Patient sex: M
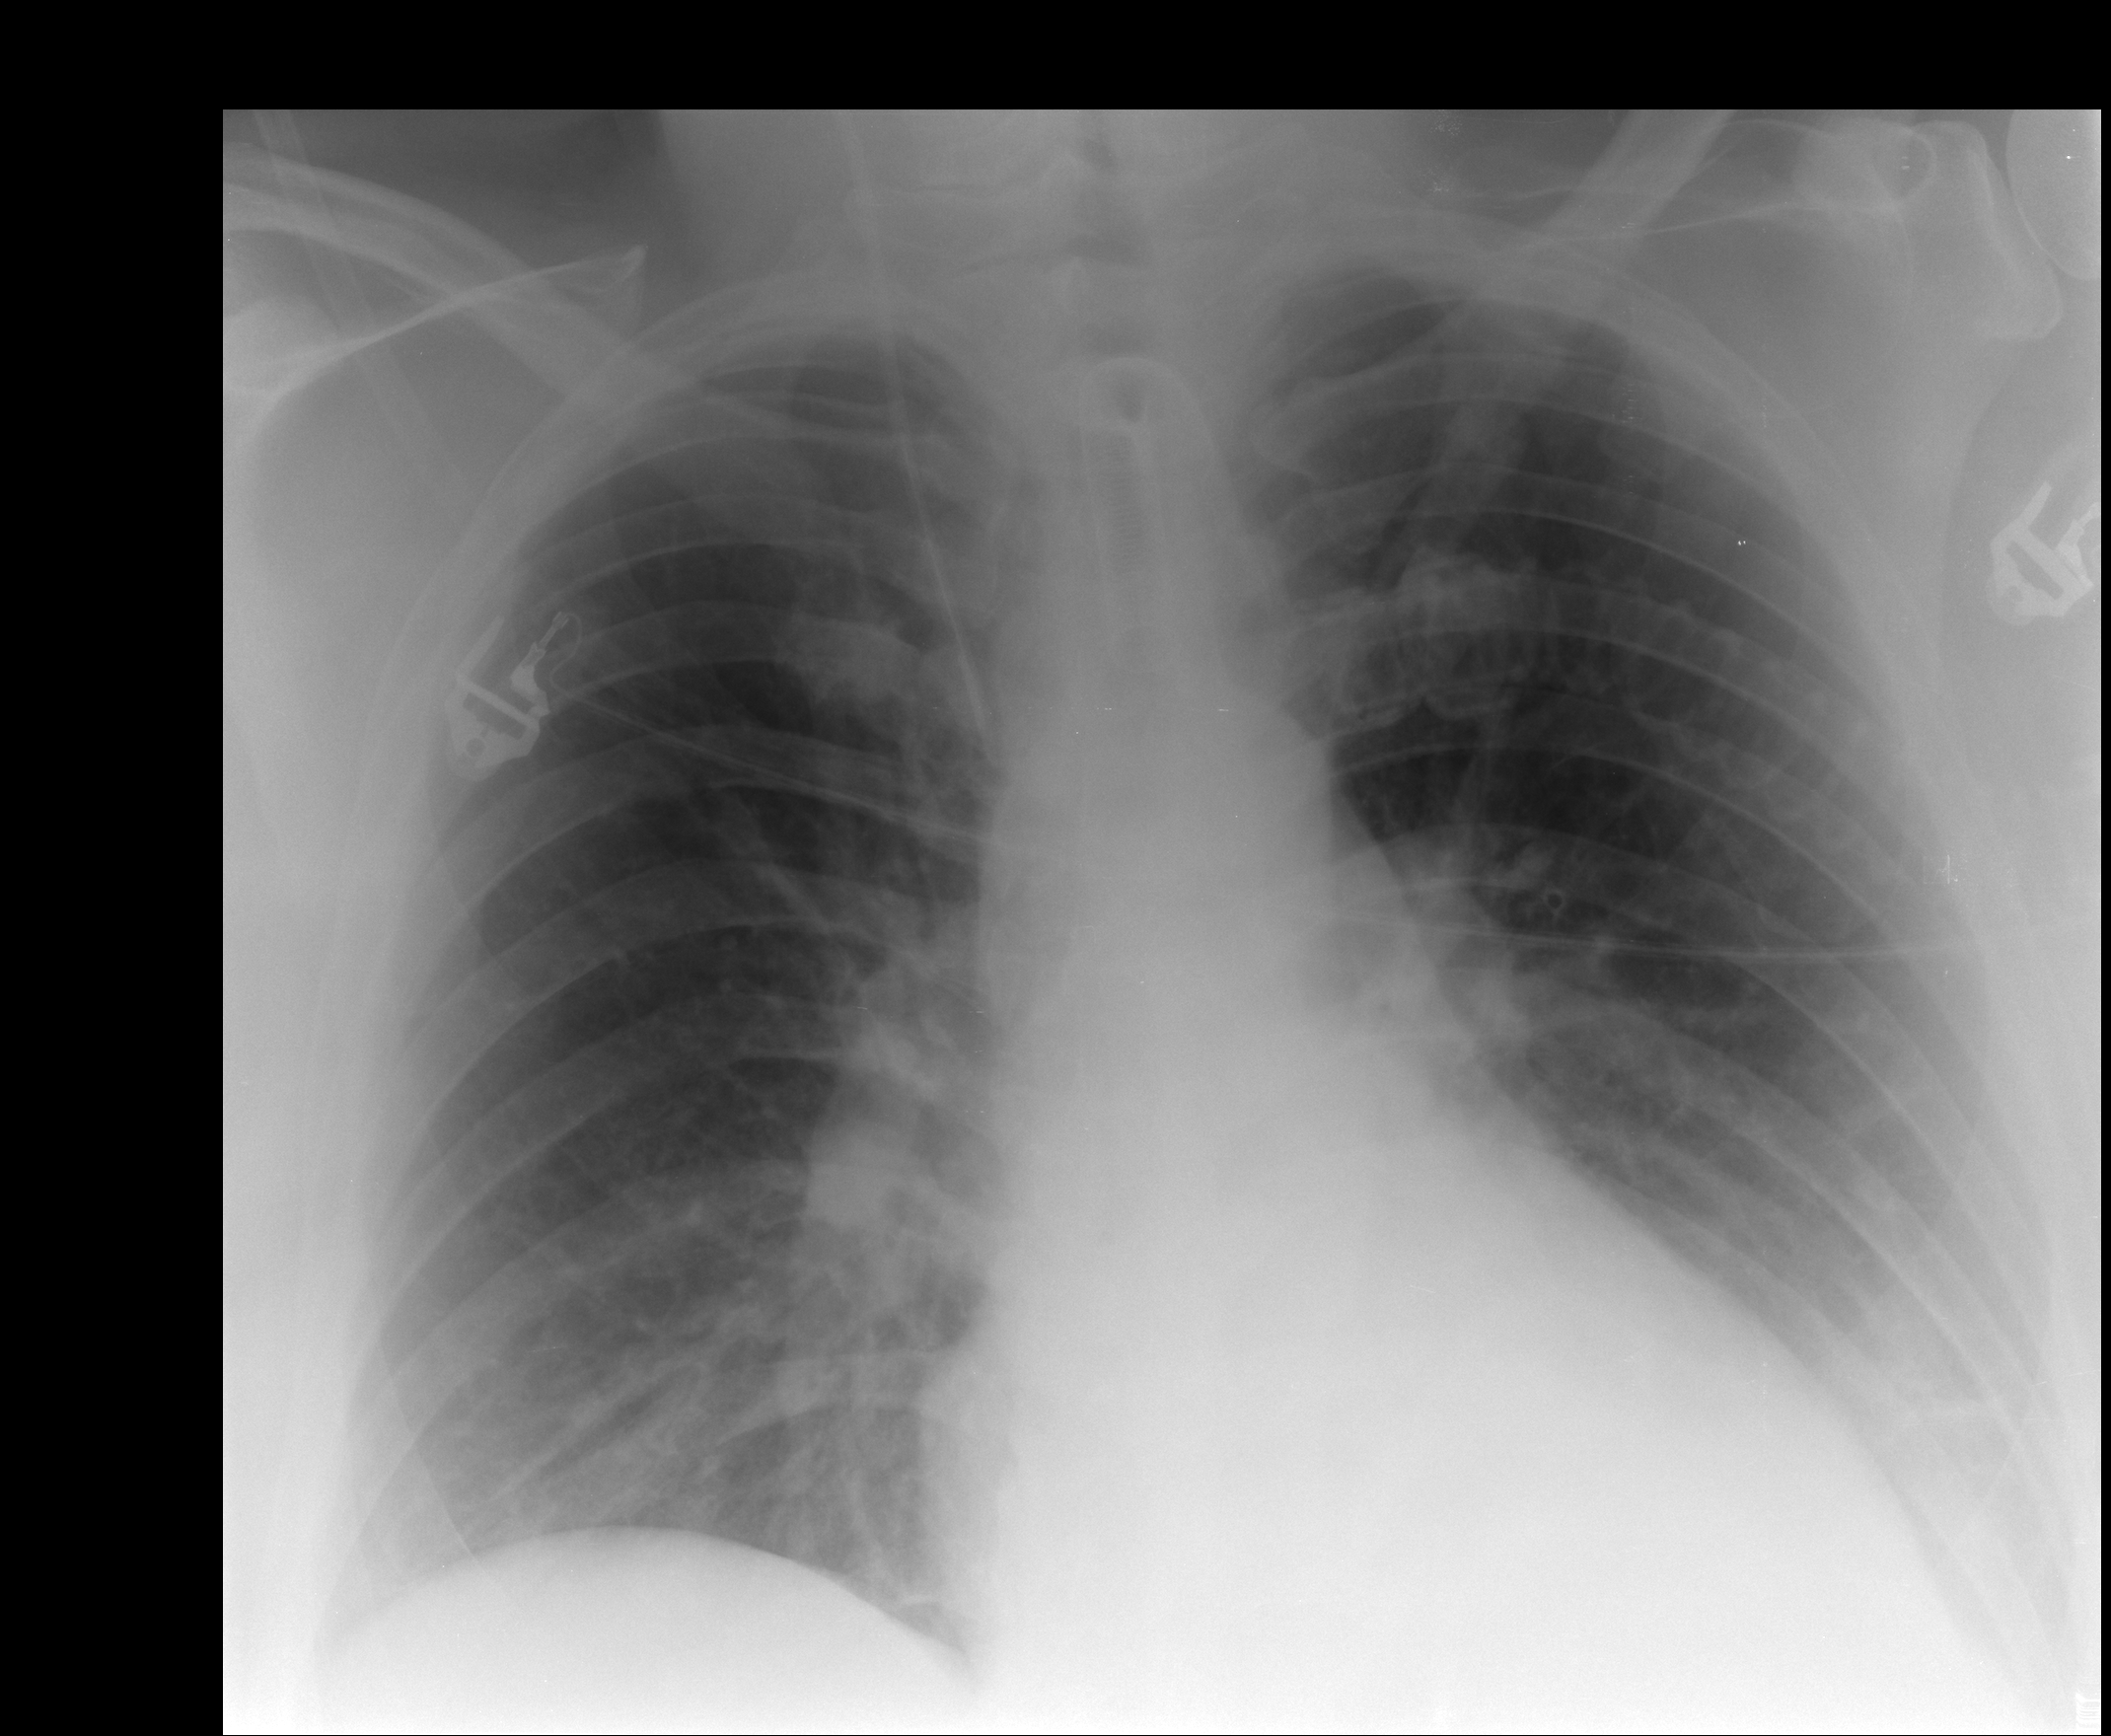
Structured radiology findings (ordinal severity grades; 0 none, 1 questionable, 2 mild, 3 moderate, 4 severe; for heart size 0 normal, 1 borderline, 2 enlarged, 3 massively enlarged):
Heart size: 2
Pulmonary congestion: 0
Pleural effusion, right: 0
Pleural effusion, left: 2
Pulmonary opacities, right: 0
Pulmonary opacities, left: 0
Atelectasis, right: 0
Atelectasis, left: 0